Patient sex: M
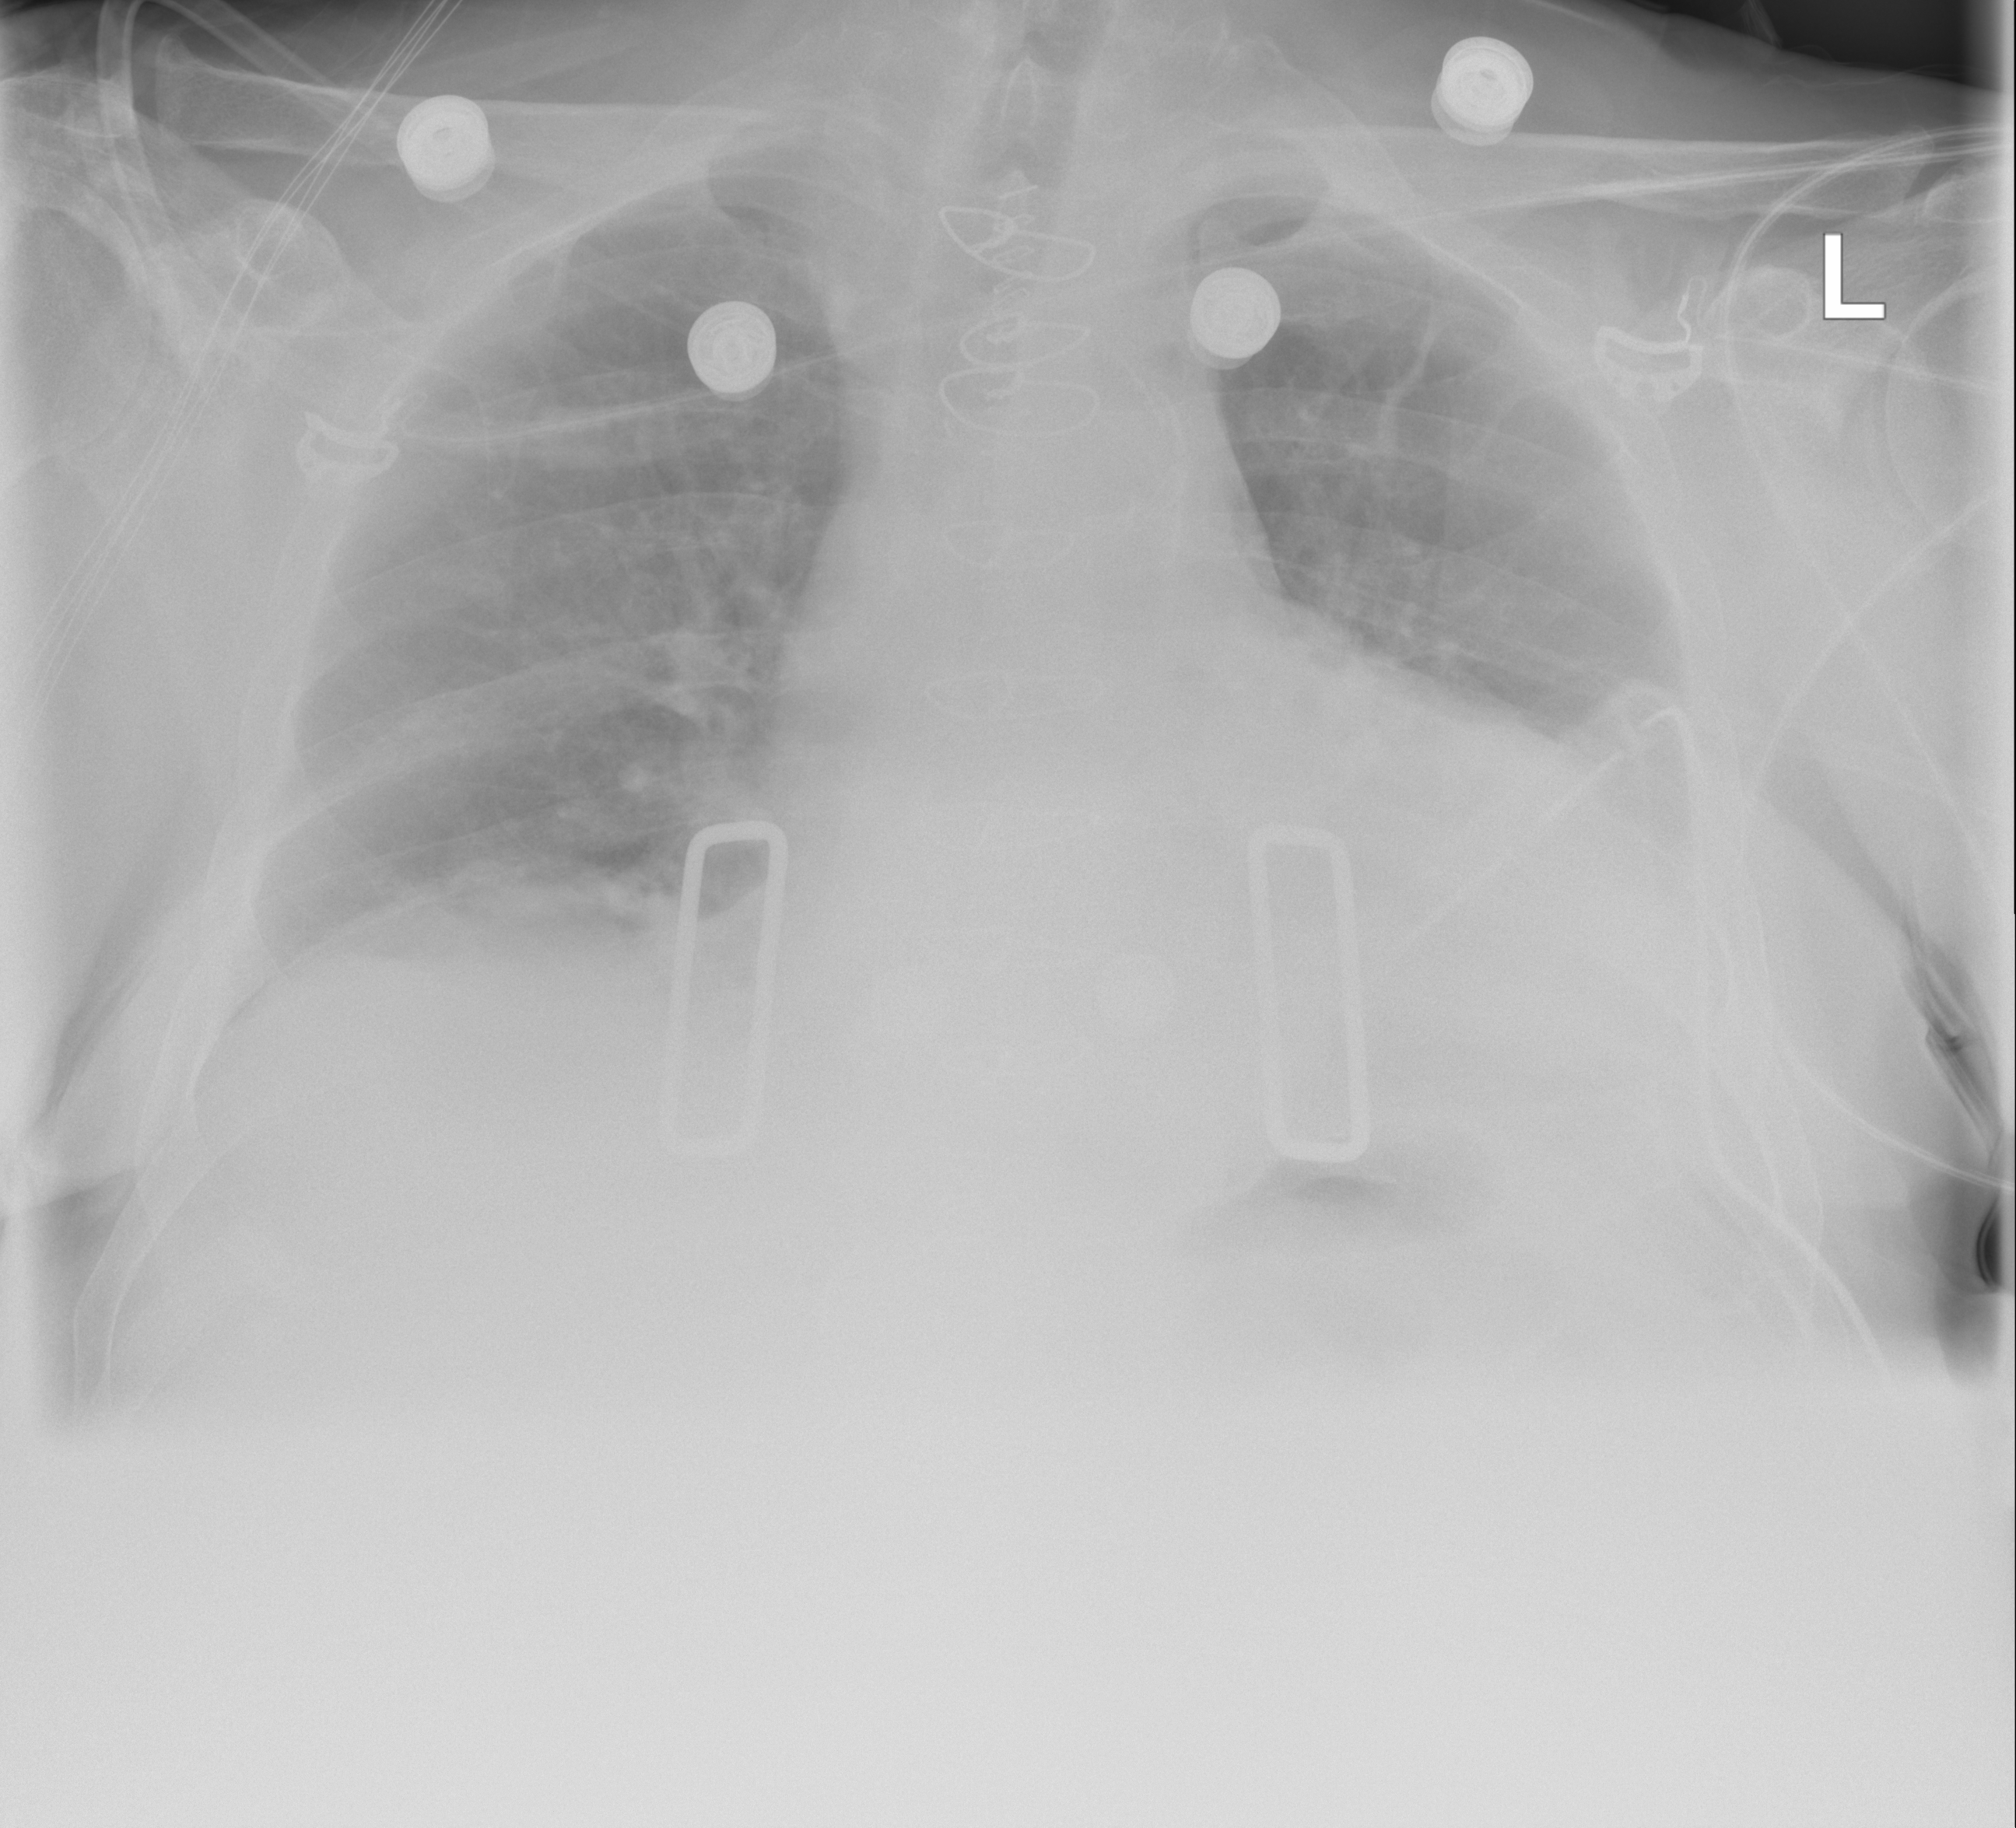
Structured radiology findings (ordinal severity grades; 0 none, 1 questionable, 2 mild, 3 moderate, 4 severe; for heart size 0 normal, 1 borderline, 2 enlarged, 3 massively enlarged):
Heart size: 2
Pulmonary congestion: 0
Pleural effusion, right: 0
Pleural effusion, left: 3
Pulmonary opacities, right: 0
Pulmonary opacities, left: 0
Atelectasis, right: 0
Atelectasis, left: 0